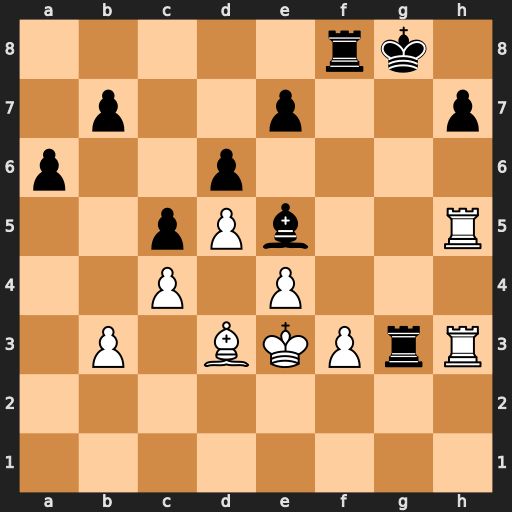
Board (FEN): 5rk1/1p2p2p/p2p4/2pPb2R/2P1P3/1P1BKPrR/8/8
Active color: w
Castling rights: -
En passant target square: -
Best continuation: Rxg3+ Bxg3 Rg5+ Kf7 Rxg3